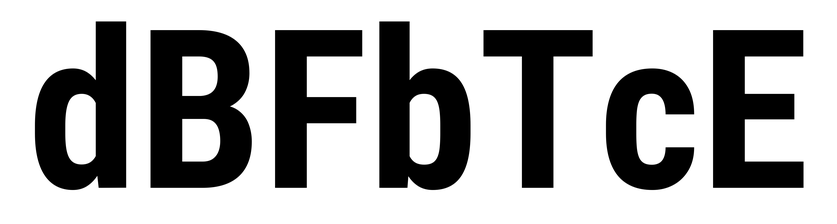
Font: Roboto_Condensed_Bold